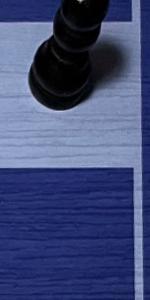
Label: Empty